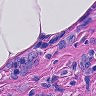
Metastatic tissue present: yes